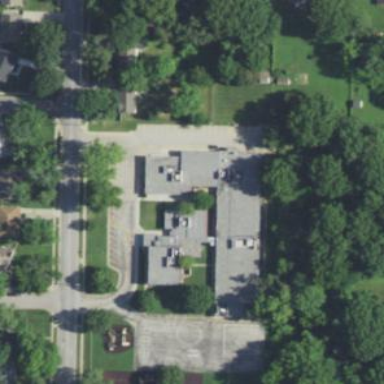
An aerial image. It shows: School building.